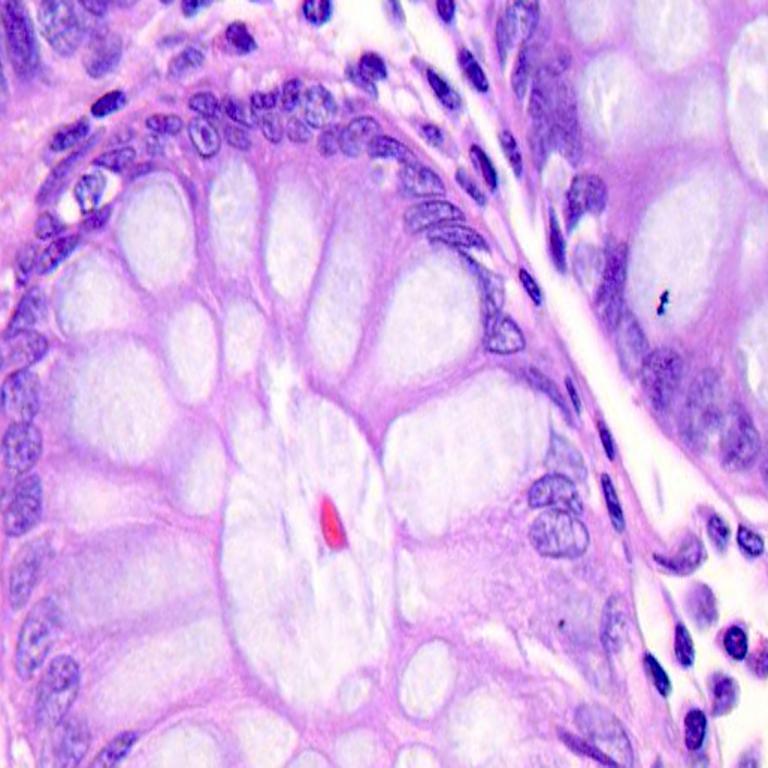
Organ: colon
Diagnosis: benign